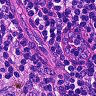
Metastatic tissue present: no